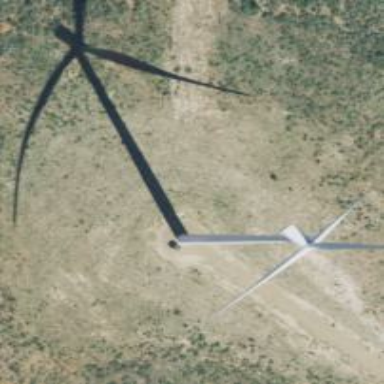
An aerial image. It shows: Wind generator using wind turbines of horizontal axis.